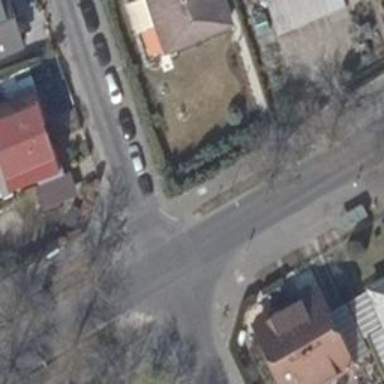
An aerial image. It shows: Road with "give way" sign.